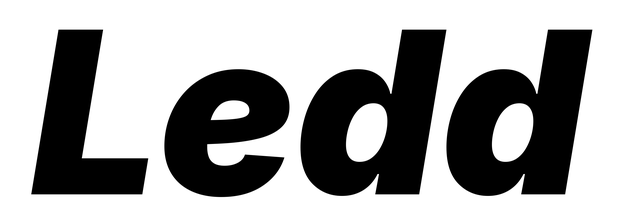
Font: Inter-Italic_Black_Italic